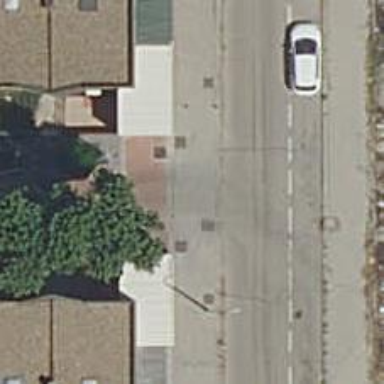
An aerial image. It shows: Living street.